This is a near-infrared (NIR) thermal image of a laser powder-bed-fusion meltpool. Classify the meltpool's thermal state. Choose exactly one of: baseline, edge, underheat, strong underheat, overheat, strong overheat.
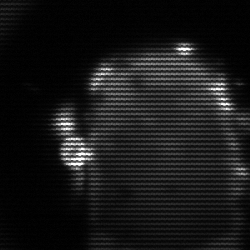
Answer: baseline